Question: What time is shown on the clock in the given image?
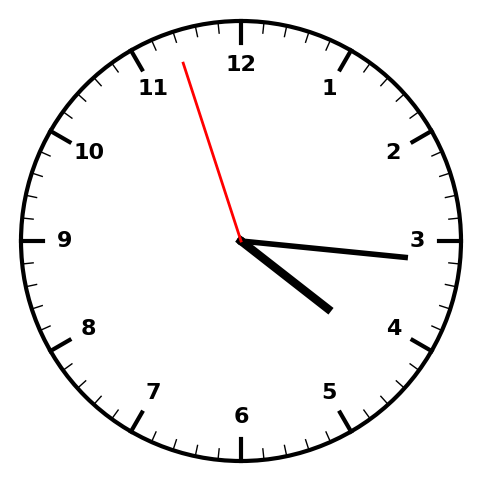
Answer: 04:15:57